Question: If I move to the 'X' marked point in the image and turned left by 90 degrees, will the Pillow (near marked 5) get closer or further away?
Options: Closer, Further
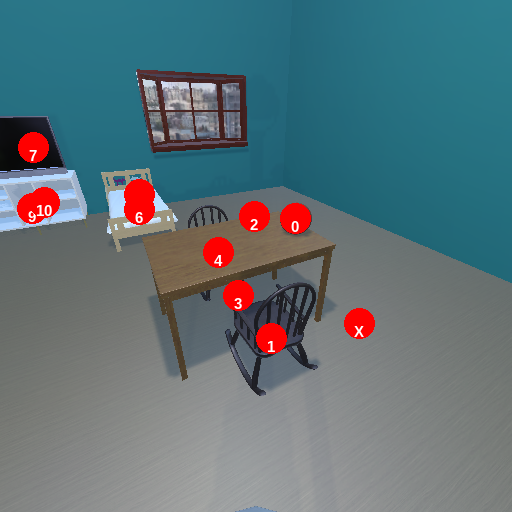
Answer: Closer